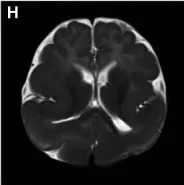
T2-weighted sagittal.
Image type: radiology (mri)